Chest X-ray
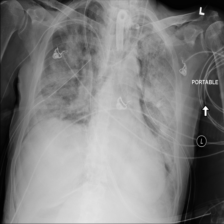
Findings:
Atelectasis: negative
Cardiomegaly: negative
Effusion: negative
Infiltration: negative
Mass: negative
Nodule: negative
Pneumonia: negative
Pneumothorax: negative
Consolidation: negative
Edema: negative
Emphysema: negative
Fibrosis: negative
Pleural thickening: negative
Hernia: negative